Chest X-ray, AP view. Patient: 42 years old, sex M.
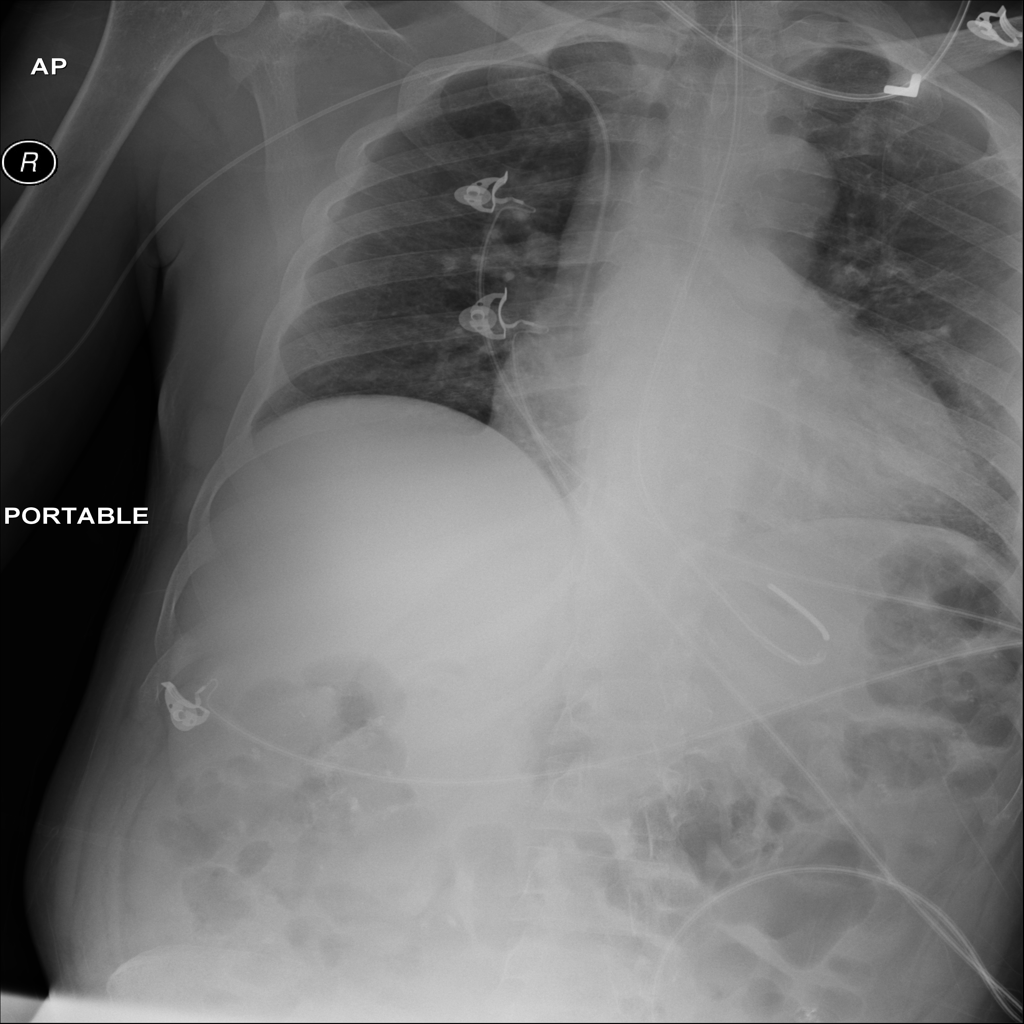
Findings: No Finding